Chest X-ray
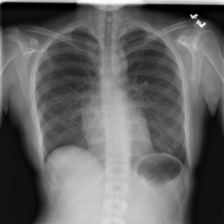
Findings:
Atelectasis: negative
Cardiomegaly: negative
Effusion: negative
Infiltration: negative
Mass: negative
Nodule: negative
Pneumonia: negative
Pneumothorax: negative
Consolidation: negative
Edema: negative
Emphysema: negative
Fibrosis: negative
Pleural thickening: negative
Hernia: negative